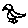
Label: bird